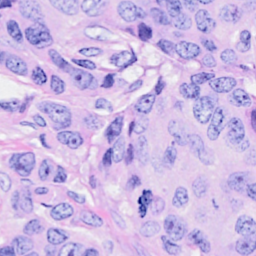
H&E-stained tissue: Breast